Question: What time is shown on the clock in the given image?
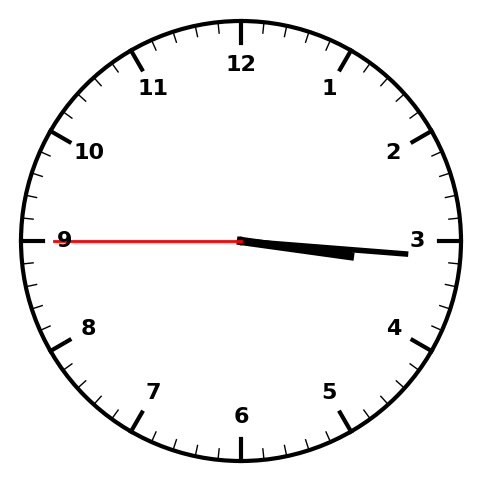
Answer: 03:15:45